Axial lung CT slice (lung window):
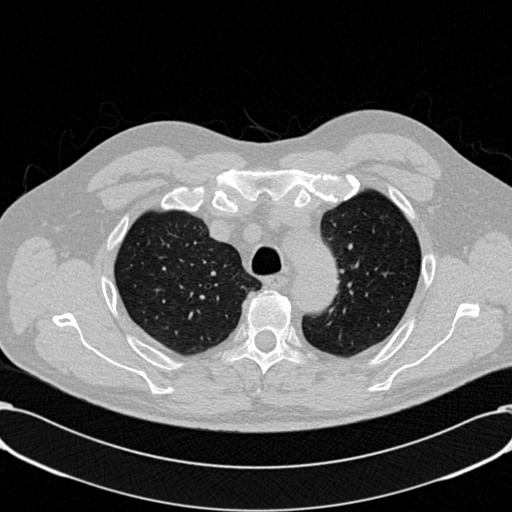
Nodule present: no